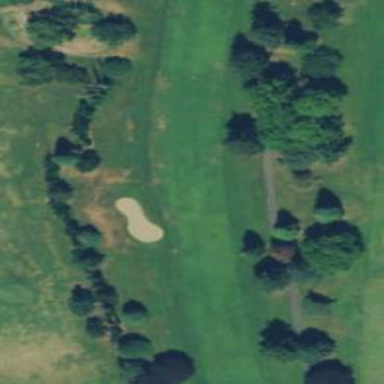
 likely golf fairway with neatly mown grass."